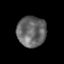
Tissue: lung
Cell type: Endothelial cells
Senescence score: 0.6415
Nuclear area (px): 860
Mean DAPI intensity: 104.184